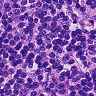
Metastatic tissue present: no